Question: Basically I want to be able to Fill a Circle using canvas, but it animate to a certain percentage.
I.e only have the circle fill up 80% of the way.
My canvas knowledge isn't amazing, Here is an image i made in photoshop to display what i want.

I want the circle to start empty and then Fill up to say 70% of the circle.
Is this possible with Canvas, if so? can anyone shed some light on how to do it?
Here is a fiddle of what I've managed
<URL>
'''
var canvas = document.getElementById('Circle');
var context = canvas.getContext('2d');
var centerX = canvas.width / 2;
var centerY = canvas.height / 2;
var radius = 80;
context.beginPath();
context.arc(centerX, centerY, radius, 0, 2 * Math.PI, false);
context.fillStyle = '#13a8a4';
context.fill();
context.lineWidth = 10;
context.strokeStyle = '#ffffff';
context.stroke();
'''
Any help would be massively appreciated
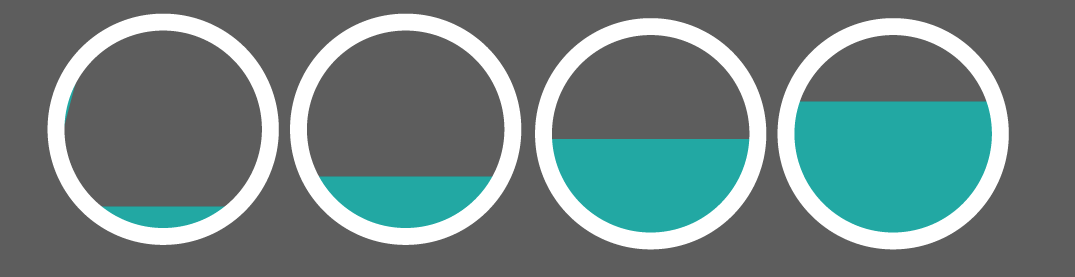
Answer: Clipping regions make this very easy. All you have to do is make a circular clipping region and then fill a rectangle of some size to get a "partial circle" worth of fill. Here's an example:
'''
var canvas = document.getElementById('Circle');
var context = canvas.getContext('2d');
var centerX = canvas.width / 2;
var centerY = canvas.height / 2;
var radius = 80;
var full = radius*2;
var amount = 0;
var amountToIncrease = 10;
function draw() {
context.save();
context.beginPath();
context.arc(centerX, centerY, radius, 0, 2 * Math.PI, false);
context.clip(); // Make a clipping region out of this path
// instead of filling the arc, we fill a variable-sized rectangle
// that is clipped to the arc
context.fillStyle = '#13a8a4';
// We want the rectangle to get progressively taller starting from the bottom
// There are two ways to do this:
// 1. Change the Y value and height every time
// 2. Using a negative height
// I'm lazy, so we're going with 2
context.fillRect(centerX - radius, centerY + radius, radius * 2, -amount);
context.restore(); // reset clipping region
context.beginPath();
context.arc(centerX, centerY, radius, 0, 2 * Math.PI, false);
context.lineWidth = 10;
context.strokeStyle = '#000000';
context.stroke();
// Every time, raise amount by some value:
amount += amountToIncrease;
if (amount > full) amount = 0; // restart
}
draw();
// Every second we'll fill more;
setInterval(draw, 1000);
'''
<URL>